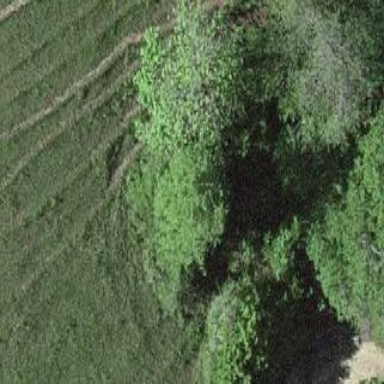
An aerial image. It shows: Forest area.